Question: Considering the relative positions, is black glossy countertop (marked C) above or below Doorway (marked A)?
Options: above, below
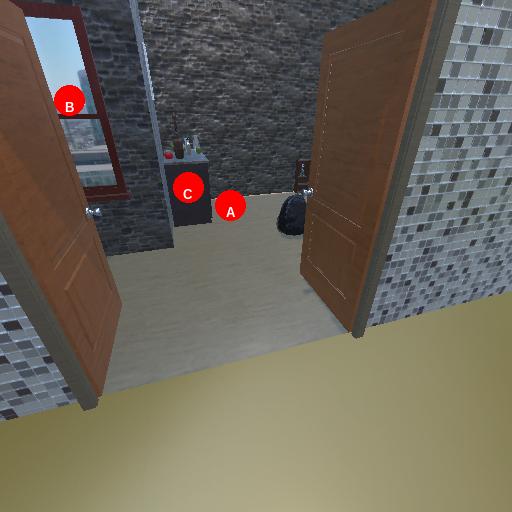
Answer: above